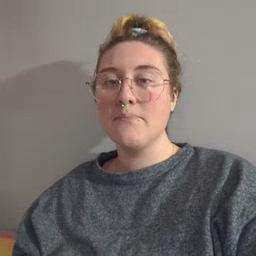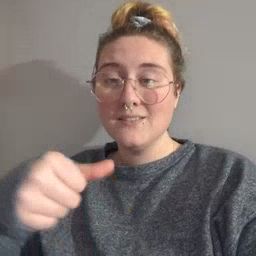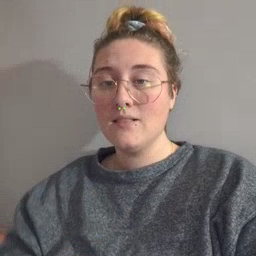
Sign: puzzle